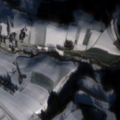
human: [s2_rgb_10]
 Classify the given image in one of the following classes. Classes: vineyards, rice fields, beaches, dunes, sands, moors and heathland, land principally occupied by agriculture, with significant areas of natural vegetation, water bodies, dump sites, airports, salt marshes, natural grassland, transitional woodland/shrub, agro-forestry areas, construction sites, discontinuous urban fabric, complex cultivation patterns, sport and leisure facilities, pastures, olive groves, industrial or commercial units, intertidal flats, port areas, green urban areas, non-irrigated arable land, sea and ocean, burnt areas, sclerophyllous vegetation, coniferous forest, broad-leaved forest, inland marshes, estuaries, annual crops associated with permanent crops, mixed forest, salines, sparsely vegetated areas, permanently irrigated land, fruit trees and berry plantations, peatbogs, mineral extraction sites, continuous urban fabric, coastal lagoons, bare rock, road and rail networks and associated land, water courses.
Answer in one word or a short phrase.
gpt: discontinuous urban fabric, non-irrigated arable land, complex cultivation patterns, land principally occupied by agriculture, with significant areas of natural vegetation, coniferous forest, mixed forest